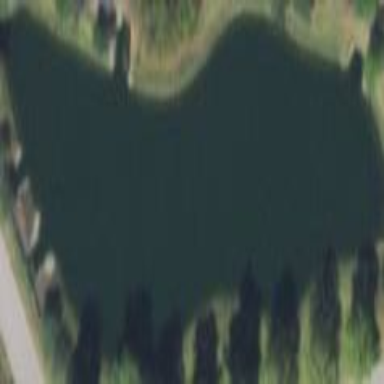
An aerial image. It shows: Pond surrounded by natural water.